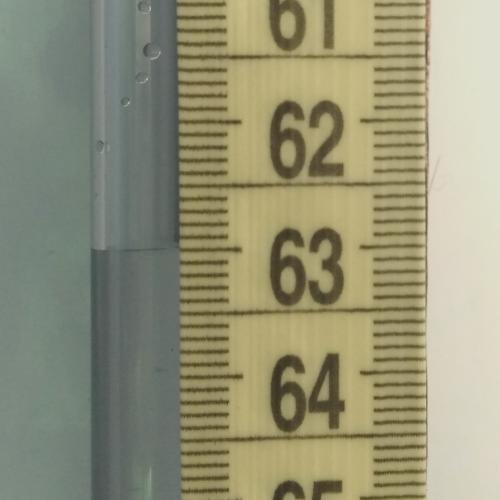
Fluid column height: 63.0 cm